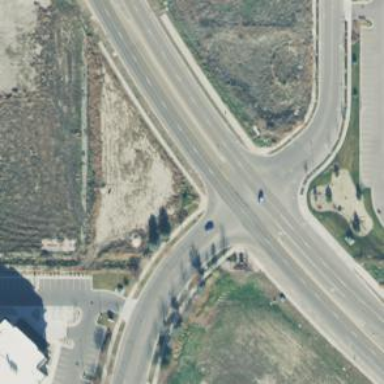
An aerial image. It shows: Unmarked crossing on footway.